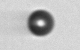
Label: bead